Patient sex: M
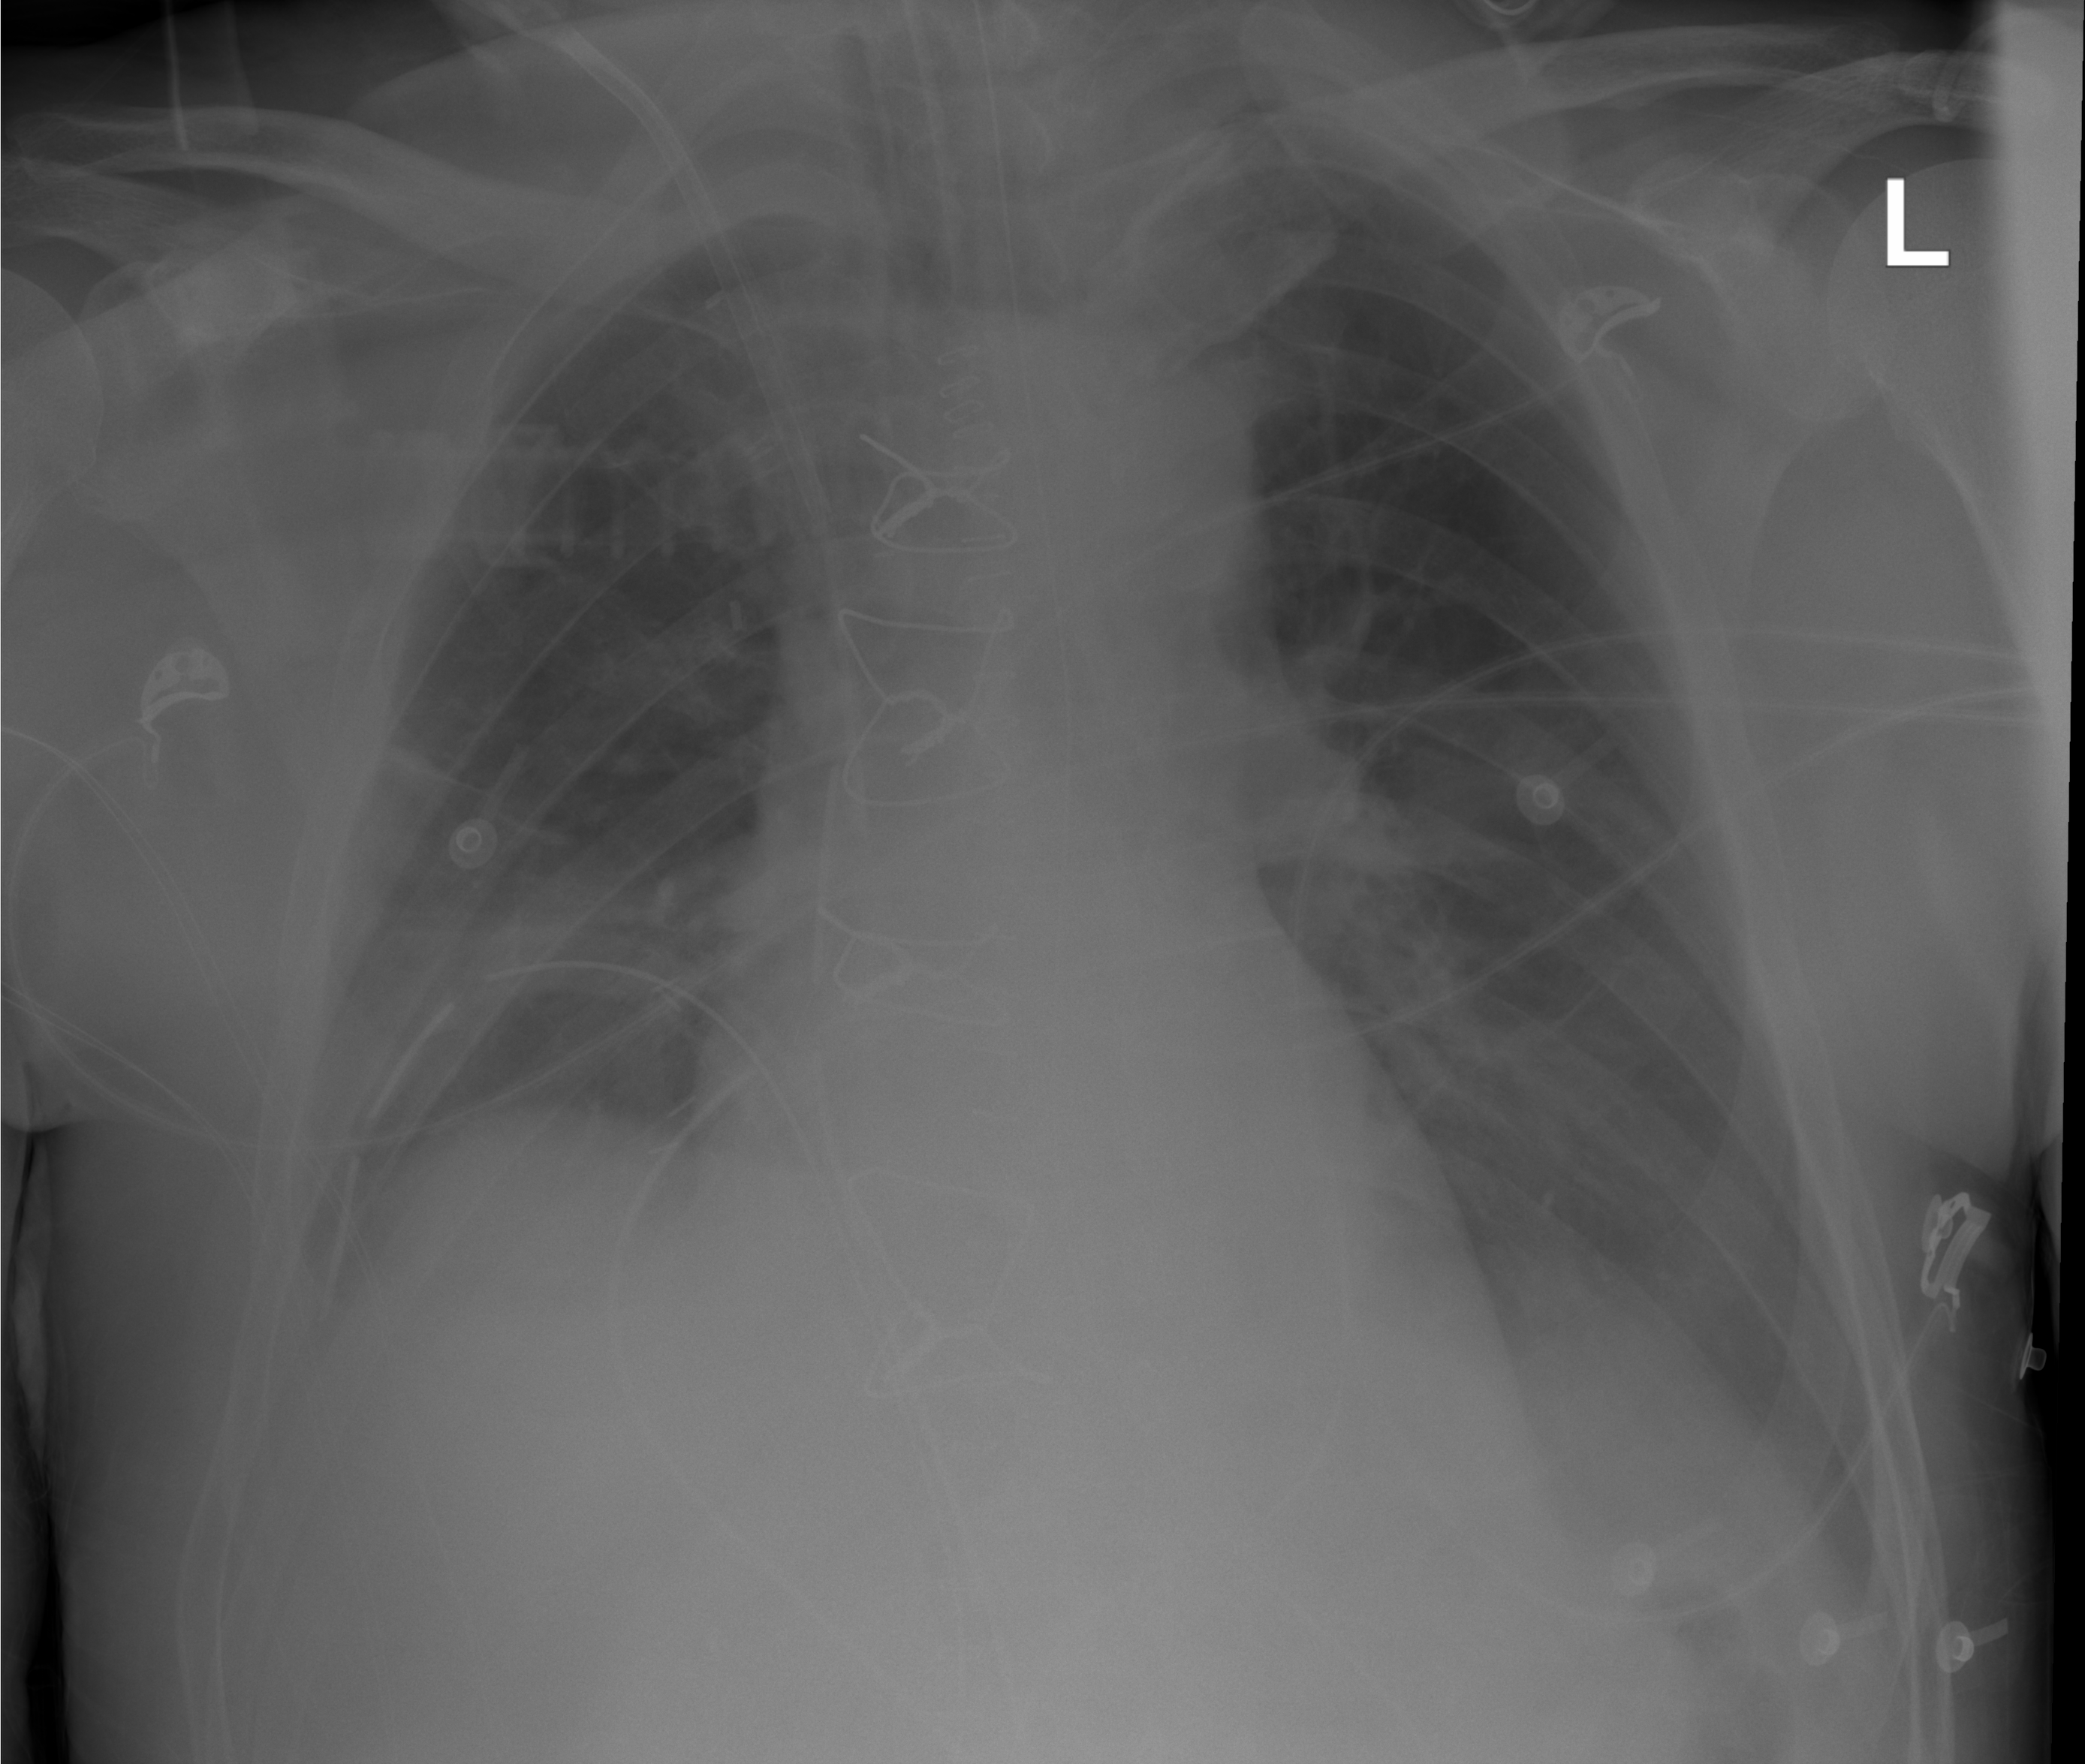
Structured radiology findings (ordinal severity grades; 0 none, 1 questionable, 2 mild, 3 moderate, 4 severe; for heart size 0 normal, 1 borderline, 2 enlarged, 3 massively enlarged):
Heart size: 0
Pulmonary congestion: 0
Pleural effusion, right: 1
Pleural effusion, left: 0
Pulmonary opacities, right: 0
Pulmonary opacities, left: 0
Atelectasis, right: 1
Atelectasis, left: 0